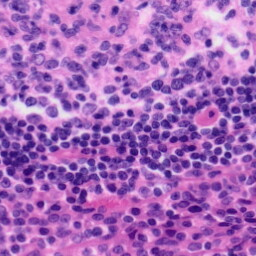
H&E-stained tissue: Tonsil